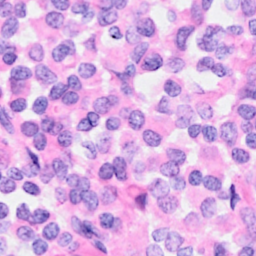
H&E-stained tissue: Breast